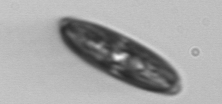
Label: Ephemera